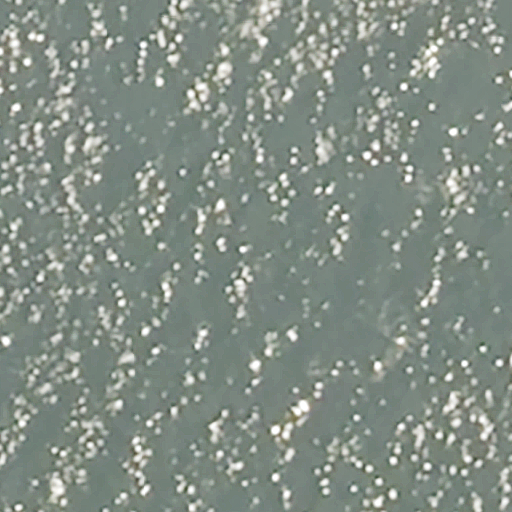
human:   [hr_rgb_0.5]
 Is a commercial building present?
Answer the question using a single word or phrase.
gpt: no

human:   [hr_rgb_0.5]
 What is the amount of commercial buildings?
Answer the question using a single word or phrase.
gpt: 0

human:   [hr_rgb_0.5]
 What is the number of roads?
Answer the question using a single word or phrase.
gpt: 1

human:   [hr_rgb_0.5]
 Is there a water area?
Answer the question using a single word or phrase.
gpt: yes

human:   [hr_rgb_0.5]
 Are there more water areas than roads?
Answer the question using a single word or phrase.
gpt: no

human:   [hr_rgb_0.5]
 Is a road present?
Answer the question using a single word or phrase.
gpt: yes

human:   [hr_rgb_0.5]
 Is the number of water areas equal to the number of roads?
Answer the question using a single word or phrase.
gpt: yes

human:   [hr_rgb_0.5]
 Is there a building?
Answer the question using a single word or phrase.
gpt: no

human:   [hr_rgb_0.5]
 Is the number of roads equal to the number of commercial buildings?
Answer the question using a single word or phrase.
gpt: no

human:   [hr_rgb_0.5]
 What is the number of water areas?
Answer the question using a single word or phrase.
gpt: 1

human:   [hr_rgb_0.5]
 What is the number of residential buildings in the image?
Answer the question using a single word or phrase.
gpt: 0

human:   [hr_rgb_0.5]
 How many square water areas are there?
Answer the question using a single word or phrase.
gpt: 0

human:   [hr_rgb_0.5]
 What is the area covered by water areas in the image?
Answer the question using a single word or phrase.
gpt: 10603m2

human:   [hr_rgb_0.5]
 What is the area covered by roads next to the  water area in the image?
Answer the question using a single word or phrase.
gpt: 0m2

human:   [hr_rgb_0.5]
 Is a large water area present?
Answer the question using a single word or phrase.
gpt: yes

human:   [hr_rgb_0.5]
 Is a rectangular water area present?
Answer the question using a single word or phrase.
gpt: yes

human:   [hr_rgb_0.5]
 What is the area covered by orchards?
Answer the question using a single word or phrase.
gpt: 0m2

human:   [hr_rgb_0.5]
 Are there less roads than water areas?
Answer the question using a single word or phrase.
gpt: no

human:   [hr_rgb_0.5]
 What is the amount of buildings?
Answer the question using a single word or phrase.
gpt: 0

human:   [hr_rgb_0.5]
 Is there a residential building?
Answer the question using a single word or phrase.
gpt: no

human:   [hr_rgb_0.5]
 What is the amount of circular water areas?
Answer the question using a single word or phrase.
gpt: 0

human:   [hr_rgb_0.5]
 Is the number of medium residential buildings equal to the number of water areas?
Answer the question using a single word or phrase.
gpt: no

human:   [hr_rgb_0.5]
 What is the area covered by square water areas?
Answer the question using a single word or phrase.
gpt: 0m2

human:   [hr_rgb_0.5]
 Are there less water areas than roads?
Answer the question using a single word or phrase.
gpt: no

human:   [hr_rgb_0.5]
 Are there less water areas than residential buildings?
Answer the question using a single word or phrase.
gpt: no

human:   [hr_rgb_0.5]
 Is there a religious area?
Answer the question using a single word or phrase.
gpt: no

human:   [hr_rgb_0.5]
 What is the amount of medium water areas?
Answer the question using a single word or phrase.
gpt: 0

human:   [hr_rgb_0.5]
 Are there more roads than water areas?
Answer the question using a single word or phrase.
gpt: no

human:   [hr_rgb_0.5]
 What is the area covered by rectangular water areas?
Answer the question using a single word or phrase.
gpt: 10603m2

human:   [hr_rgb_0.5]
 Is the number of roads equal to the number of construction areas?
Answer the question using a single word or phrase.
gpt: no

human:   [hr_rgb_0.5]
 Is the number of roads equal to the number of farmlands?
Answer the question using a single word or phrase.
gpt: no

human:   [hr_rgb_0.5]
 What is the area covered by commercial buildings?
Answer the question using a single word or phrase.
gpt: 0m2

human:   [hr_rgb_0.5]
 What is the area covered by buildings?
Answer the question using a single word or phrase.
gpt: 0m2

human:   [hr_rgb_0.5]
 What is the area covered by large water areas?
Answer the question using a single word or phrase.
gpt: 10603m2

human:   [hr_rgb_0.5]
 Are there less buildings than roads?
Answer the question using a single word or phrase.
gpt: yes

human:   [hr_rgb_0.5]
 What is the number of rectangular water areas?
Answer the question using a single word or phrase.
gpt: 1

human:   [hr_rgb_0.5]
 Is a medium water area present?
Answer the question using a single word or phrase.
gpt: no

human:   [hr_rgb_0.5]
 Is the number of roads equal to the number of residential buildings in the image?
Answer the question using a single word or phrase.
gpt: no

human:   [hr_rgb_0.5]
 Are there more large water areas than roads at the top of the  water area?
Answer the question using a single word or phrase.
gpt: yes

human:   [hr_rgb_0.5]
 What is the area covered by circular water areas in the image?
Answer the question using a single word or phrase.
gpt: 0m2

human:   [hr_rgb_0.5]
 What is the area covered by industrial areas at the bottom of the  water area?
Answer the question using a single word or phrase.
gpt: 0m2

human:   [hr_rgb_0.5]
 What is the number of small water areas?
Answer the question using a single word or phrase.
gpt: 0

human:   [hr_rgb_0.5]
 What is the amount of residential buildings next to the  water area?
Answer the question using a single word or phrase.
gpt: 0

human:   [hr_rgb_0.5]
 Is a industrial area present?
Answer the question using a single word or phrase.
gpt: no

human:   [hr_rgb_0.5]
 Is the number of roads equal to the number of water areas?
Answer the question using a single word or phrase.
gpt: yes

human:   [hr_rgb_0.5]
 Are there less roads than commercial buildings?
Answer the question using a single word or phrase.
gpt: no

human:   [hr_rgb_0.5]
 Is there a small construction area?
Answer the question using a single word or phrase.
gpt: no

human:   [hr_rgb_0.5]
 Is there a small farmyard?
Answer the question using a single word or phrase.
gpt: no

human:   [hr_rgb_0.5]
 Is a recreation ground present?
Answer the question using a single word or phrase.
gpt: no

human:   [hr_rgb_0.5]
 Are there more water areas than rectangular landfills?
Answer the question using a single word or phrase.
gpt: yes

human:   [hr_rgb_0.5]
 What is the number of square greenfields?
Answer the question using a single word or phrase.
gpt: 0

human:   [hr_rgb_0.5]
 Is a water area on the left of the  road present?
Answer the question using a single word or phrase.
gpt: no

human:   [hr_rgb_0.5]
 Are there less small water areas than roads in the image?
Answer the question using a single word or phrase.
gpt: yes

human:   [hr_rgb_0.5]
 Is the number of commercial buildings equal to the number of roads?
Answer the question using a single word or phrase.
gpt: no

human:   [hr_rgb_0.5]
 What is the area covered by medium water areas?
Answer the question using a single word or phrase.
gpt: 0m2

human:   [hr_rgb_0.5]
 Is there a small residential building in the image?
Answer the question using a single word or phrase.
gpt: no

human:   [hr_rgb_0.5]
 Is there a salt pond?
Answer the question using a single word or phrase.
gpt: no

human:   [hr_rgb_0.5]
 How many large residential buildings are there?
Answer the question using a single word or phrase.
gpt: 0

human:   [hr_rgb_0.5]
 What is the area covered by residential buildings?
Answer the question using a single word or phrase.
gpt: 0m2

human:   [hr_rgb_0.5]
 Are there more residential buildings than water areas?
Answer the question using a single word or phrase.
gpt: no

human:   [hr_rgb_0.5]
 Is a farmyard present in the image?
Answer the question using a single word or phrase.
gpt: no

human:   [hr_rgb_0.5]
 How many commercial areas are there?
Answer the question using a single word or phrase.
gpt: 0

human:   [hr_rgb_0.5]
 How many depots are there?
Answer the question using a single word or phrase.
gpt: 0

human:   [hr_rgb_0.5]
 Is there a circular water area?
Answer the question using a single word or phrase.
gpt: no